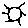
Label: sun